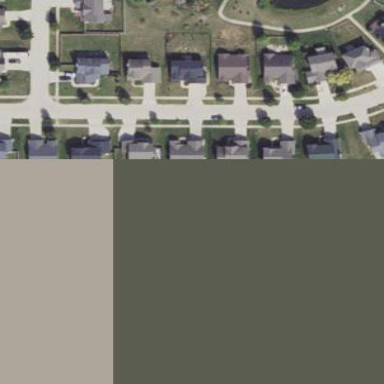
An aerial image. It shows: Sidewalk.